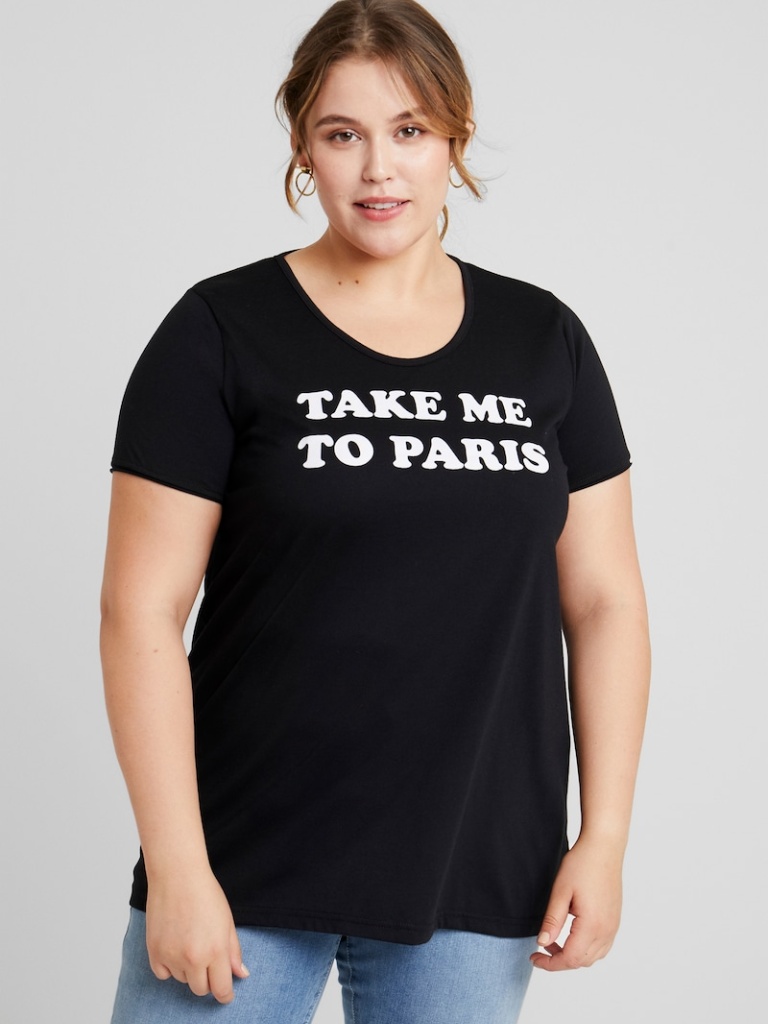
cotton relaxed short sleeve hip length Untucked crew t-shirt